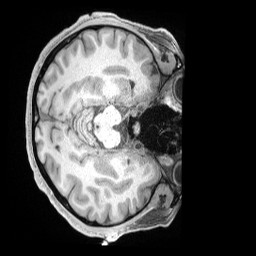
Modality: T1w
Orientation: axial
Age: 35
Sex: male
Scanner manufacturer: siemens
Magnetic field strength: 3 T
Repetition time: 2 s
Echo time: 0.00211 s